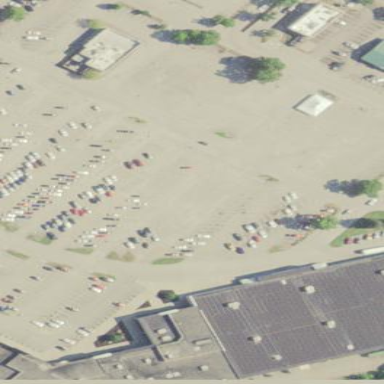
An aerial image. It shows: Parking area.